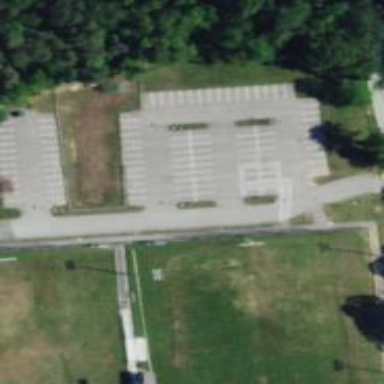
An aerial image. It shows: Parking area.